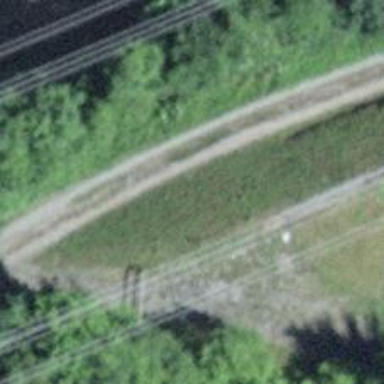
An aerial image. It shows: Wire fence.